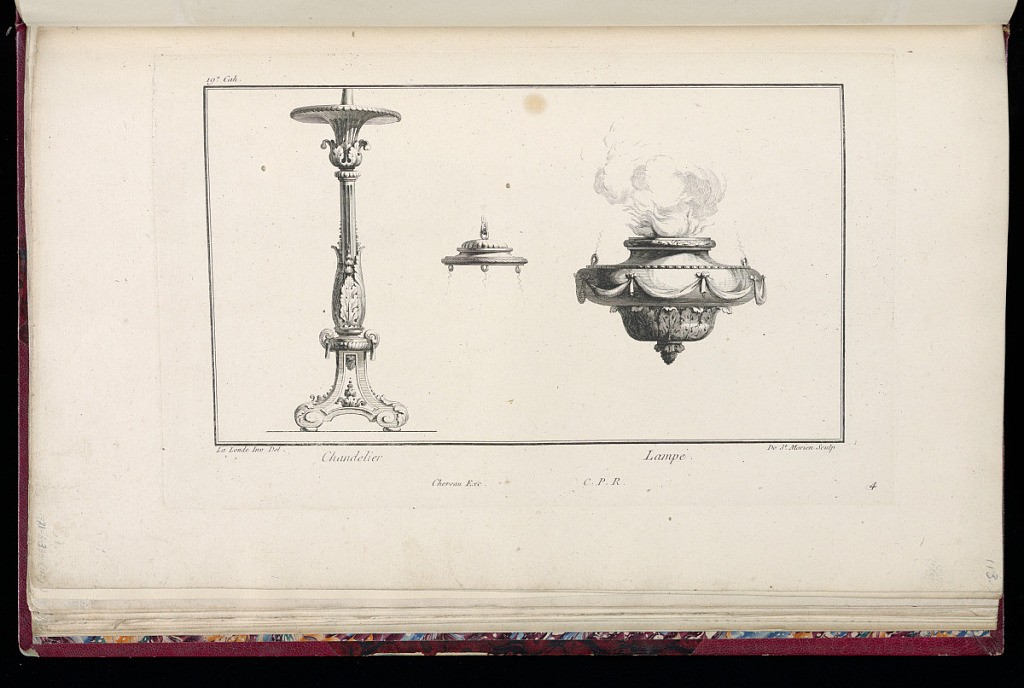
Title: Chandelier. Lampe.
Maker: Richard de Lalonde, French, active 1780–96
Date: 1775-1788
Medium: Etching on off-white laid paper
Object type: Print
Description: Designs for a candlestick and a hanging lamp. The candlestick is elevated on a scrolling, acanthus leaf base. The shaft of the candlestick is fluted, and includes gadrooning and acanthus leaf ornamentation. On the rise of the plate is a hanging, bowl-shaped lamp with bar course, drapery, acanthus leaf ornamentation, and a pinecone finial at the bottom. The plate is signed and numbered.